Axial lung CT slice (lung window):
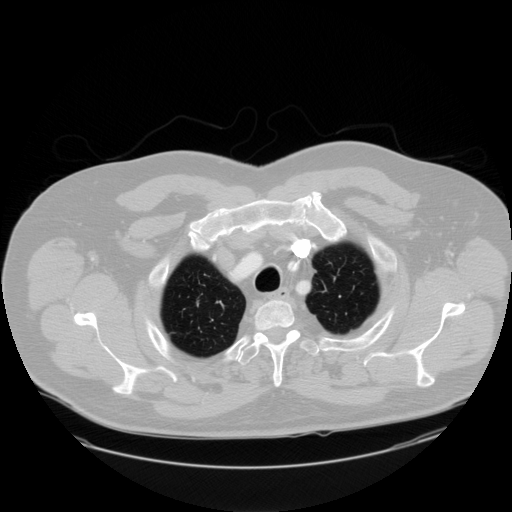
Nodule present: no